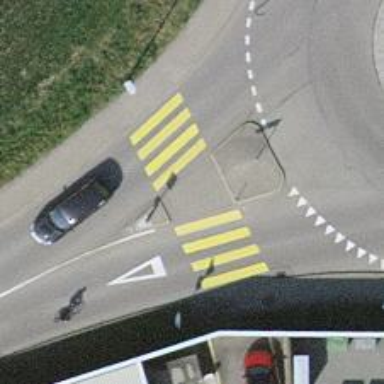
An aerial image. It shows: Secondary road with asphalt surface. There is designated cycle lane on the left side.